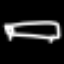
Label: bed